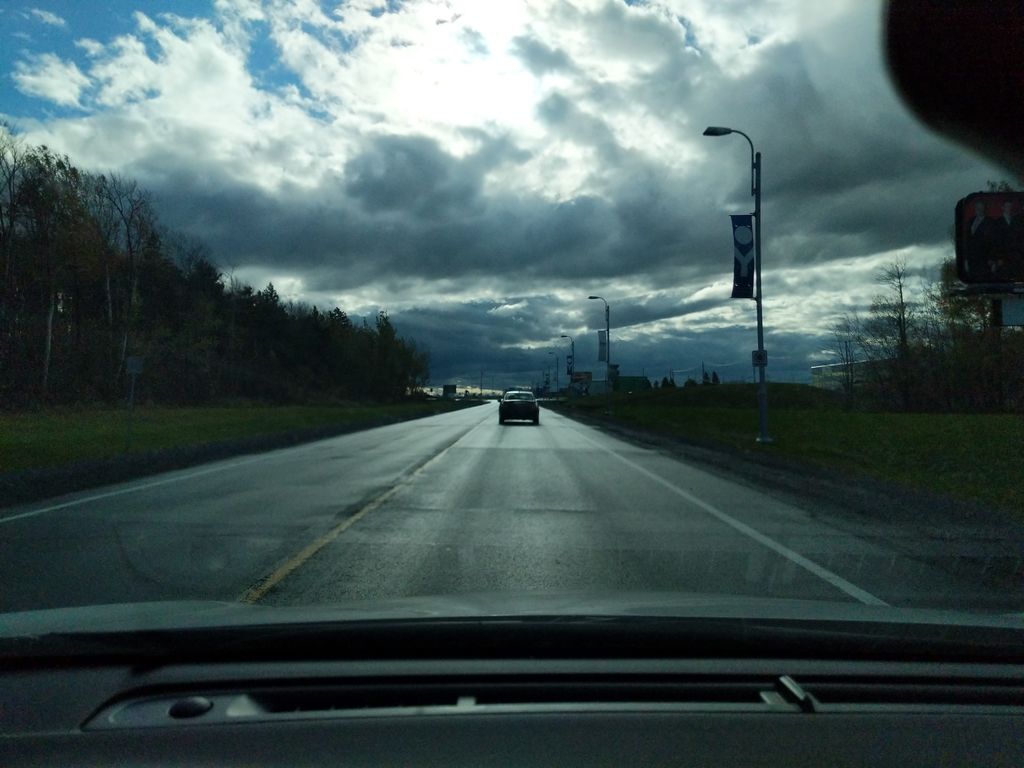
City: quebec_city